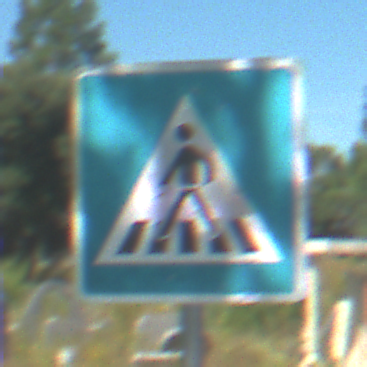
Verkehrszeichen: FussgaengerueberwegRechts
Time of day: Midday
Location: Outdoor (Special)
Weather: PartlyCloudy
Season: NotSpecified
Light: Natural